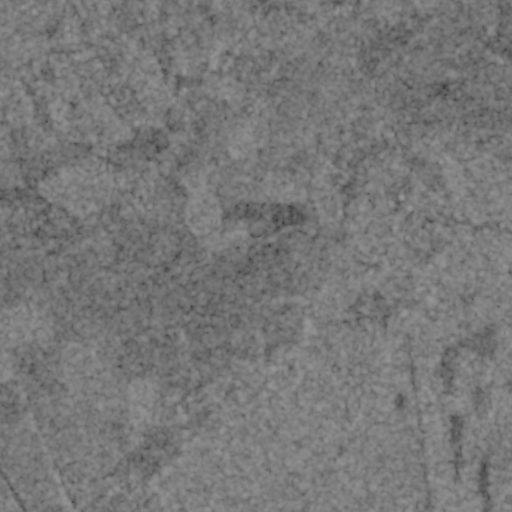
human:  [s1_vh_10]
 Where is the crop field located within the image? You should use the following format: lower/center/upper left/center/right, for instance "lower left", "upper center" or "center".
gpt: The crop field is located in the upper left of the image.
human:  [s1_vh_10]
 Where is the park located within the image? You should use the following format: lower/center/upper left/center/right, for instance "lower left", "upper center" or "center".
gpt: The park is located in the center right of the image.
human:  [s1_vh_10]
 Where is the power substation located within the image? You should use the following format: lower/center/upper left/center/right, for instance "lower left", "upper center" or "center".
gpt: The power substation is located in the upper left of the image.
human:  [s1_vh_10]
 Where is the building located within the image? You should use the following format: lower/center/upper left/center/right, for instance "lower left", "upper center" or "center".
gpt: There is no building in the image.

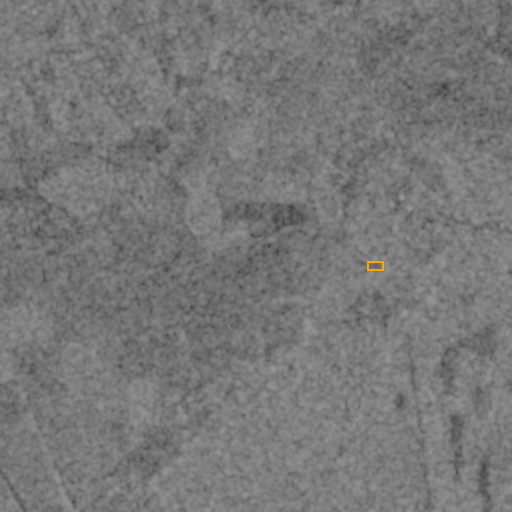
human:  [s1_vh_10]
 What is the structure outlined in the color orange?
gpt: The structure outlined in orange is a park.
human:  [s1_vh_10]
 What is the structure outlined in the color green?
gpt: There is no green outline.